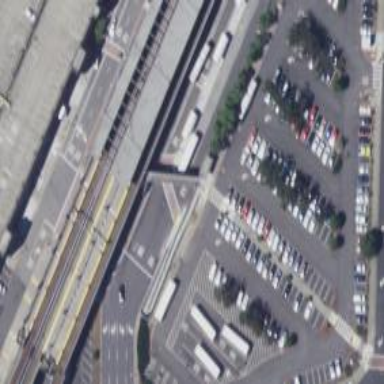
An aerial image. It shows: Busway road with sidewalk on the left side.